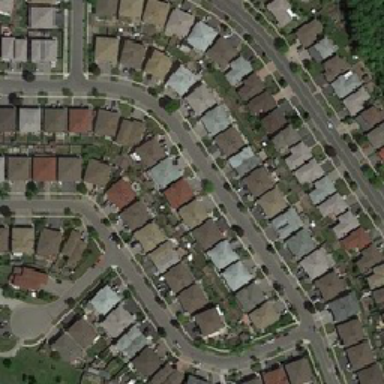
The garden house is lined up along the curved road .